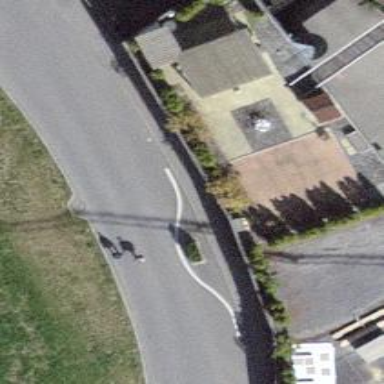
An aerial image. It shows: Traffic calming feature called choker.